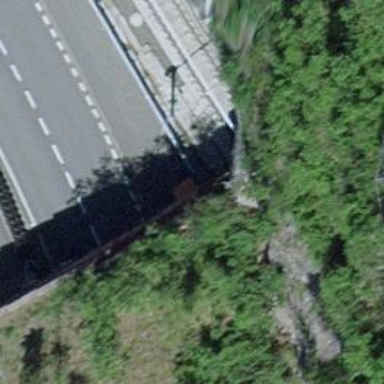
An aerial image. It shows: Railway with two tracks and electrified overhead contact lines.